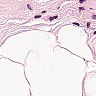
Metastatic tissue present: no